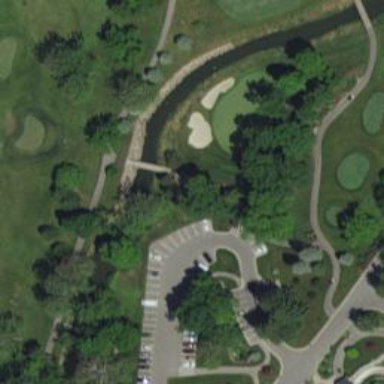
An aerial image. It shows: Path for both road and golf.